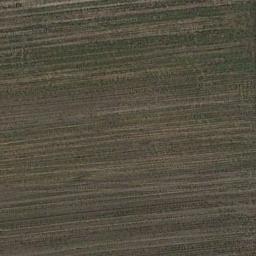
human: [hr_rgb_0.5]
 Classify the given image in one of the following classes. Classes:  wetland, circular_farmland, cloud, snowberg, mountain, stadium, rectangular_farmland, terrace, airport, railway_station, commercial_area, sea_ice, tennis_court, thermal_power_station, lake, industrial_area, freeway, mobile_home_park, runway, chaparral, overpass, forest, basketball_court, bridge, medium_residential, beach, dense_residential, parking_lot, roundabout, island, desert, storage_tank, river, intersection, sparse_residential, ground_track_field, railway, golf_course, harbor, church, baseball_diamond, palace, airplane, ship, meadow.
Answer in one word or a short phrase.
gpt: meadow